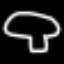
Label: mushroom